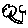
Label: tree